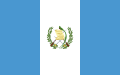
Flag of Guatemala